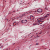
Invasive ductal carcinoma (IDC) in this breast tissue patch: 0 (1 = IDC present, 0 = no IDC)